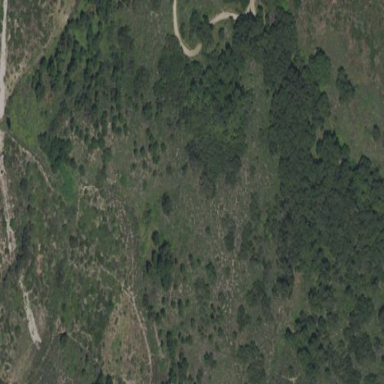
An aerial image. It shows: Beautiful woodland covered with trees.